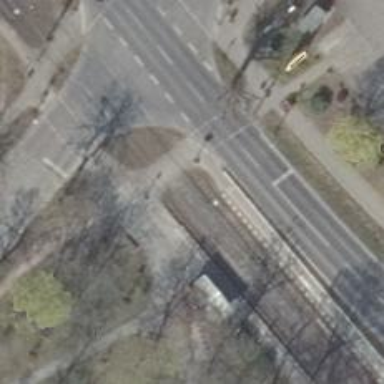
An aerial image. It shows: Tram stop position for public transport.